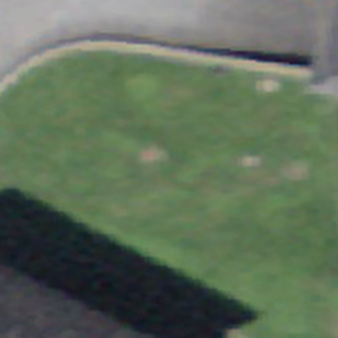
Label: other